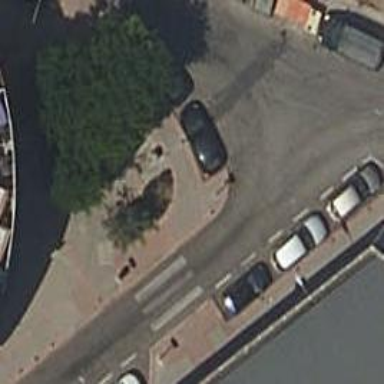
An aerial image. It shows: Kerb barrier.